Field crop: maize
Growth stage: 2
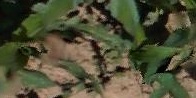
Species: maize